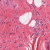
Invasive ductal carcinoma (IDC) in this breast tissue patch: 0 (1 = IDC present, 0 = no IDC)